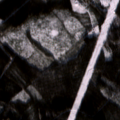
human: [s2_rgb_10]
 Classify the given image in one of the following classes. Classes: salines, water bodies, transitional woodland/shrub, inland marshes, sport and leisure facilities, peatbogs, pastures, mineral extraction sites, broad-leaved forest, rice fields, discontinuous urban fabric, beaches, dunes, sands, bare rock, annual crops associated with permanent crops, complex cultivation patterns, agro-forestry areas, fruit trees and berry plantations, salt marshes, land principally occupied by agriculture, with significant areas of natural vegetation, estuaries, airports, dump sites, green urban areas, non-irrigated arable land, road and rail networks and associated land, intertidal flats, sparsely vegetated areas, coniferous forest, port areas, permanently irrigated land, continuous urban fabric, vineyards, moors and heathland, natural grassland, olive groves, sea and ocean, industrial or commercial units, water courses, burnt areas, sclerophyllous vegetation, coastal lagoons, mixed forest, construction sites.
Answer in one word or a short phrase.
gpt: coniferous forest, mixed forest, transitional woodland/shrub